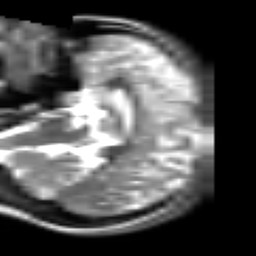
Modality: T2w
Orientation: sagittal